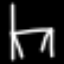
Label: chair